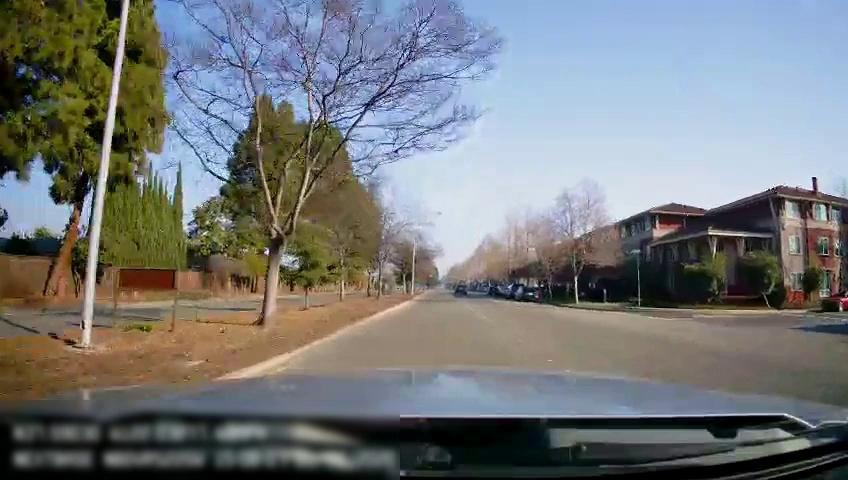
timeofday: Day
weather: Sunny
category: Drivable Space
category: Drivable Space
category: Vehicles | Car
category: Vehicles | Car
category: Vehicles | Car
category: Vehicles | SUV
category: Lanes | Current Lane